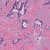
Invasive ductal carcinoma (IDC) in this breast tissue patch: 1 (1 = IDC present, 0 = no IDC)